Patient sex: M
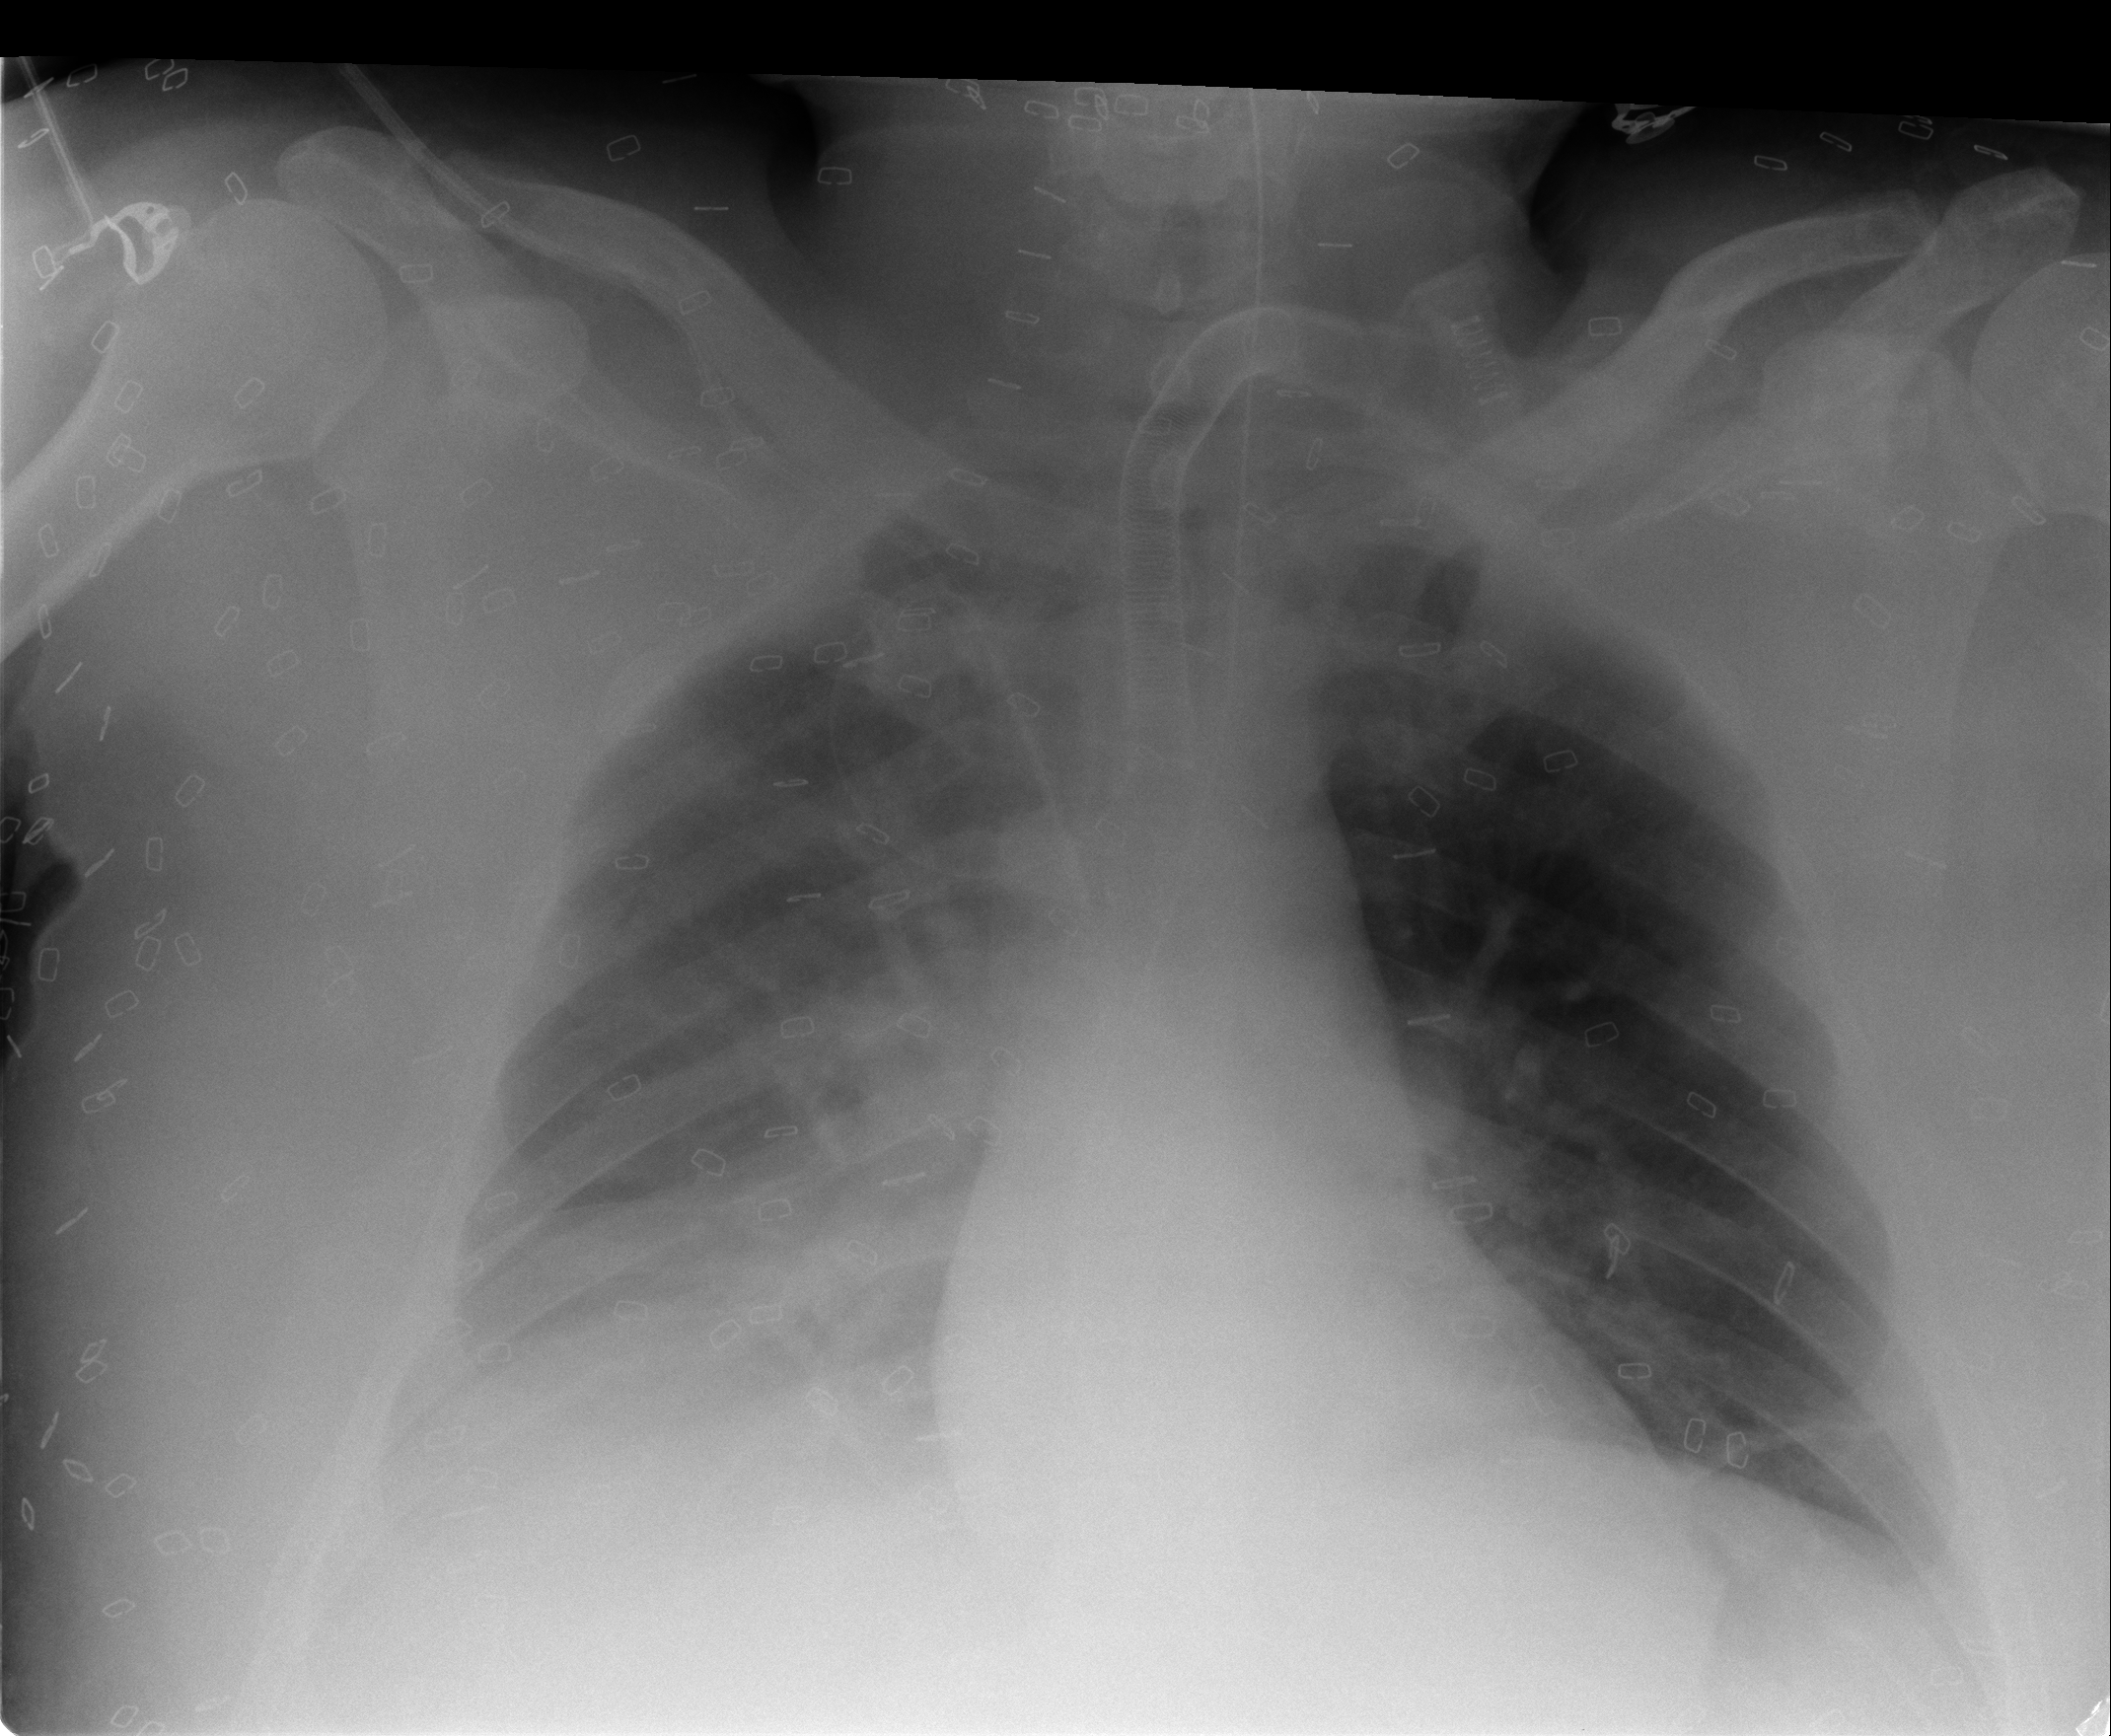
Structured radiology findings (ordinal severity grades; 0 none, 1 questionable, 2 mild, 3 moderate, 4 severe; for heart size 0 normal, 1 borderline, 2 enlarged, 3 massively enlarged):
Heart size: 0
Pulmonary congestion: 0
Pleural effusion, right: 2
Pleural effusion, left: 2
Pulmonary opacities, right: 2
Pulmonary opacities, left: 2
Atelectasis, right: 2
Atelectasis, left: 2